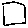
Label: square